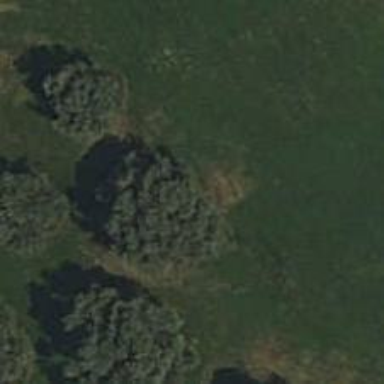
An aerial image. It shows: Evergreen broadleaved tree.